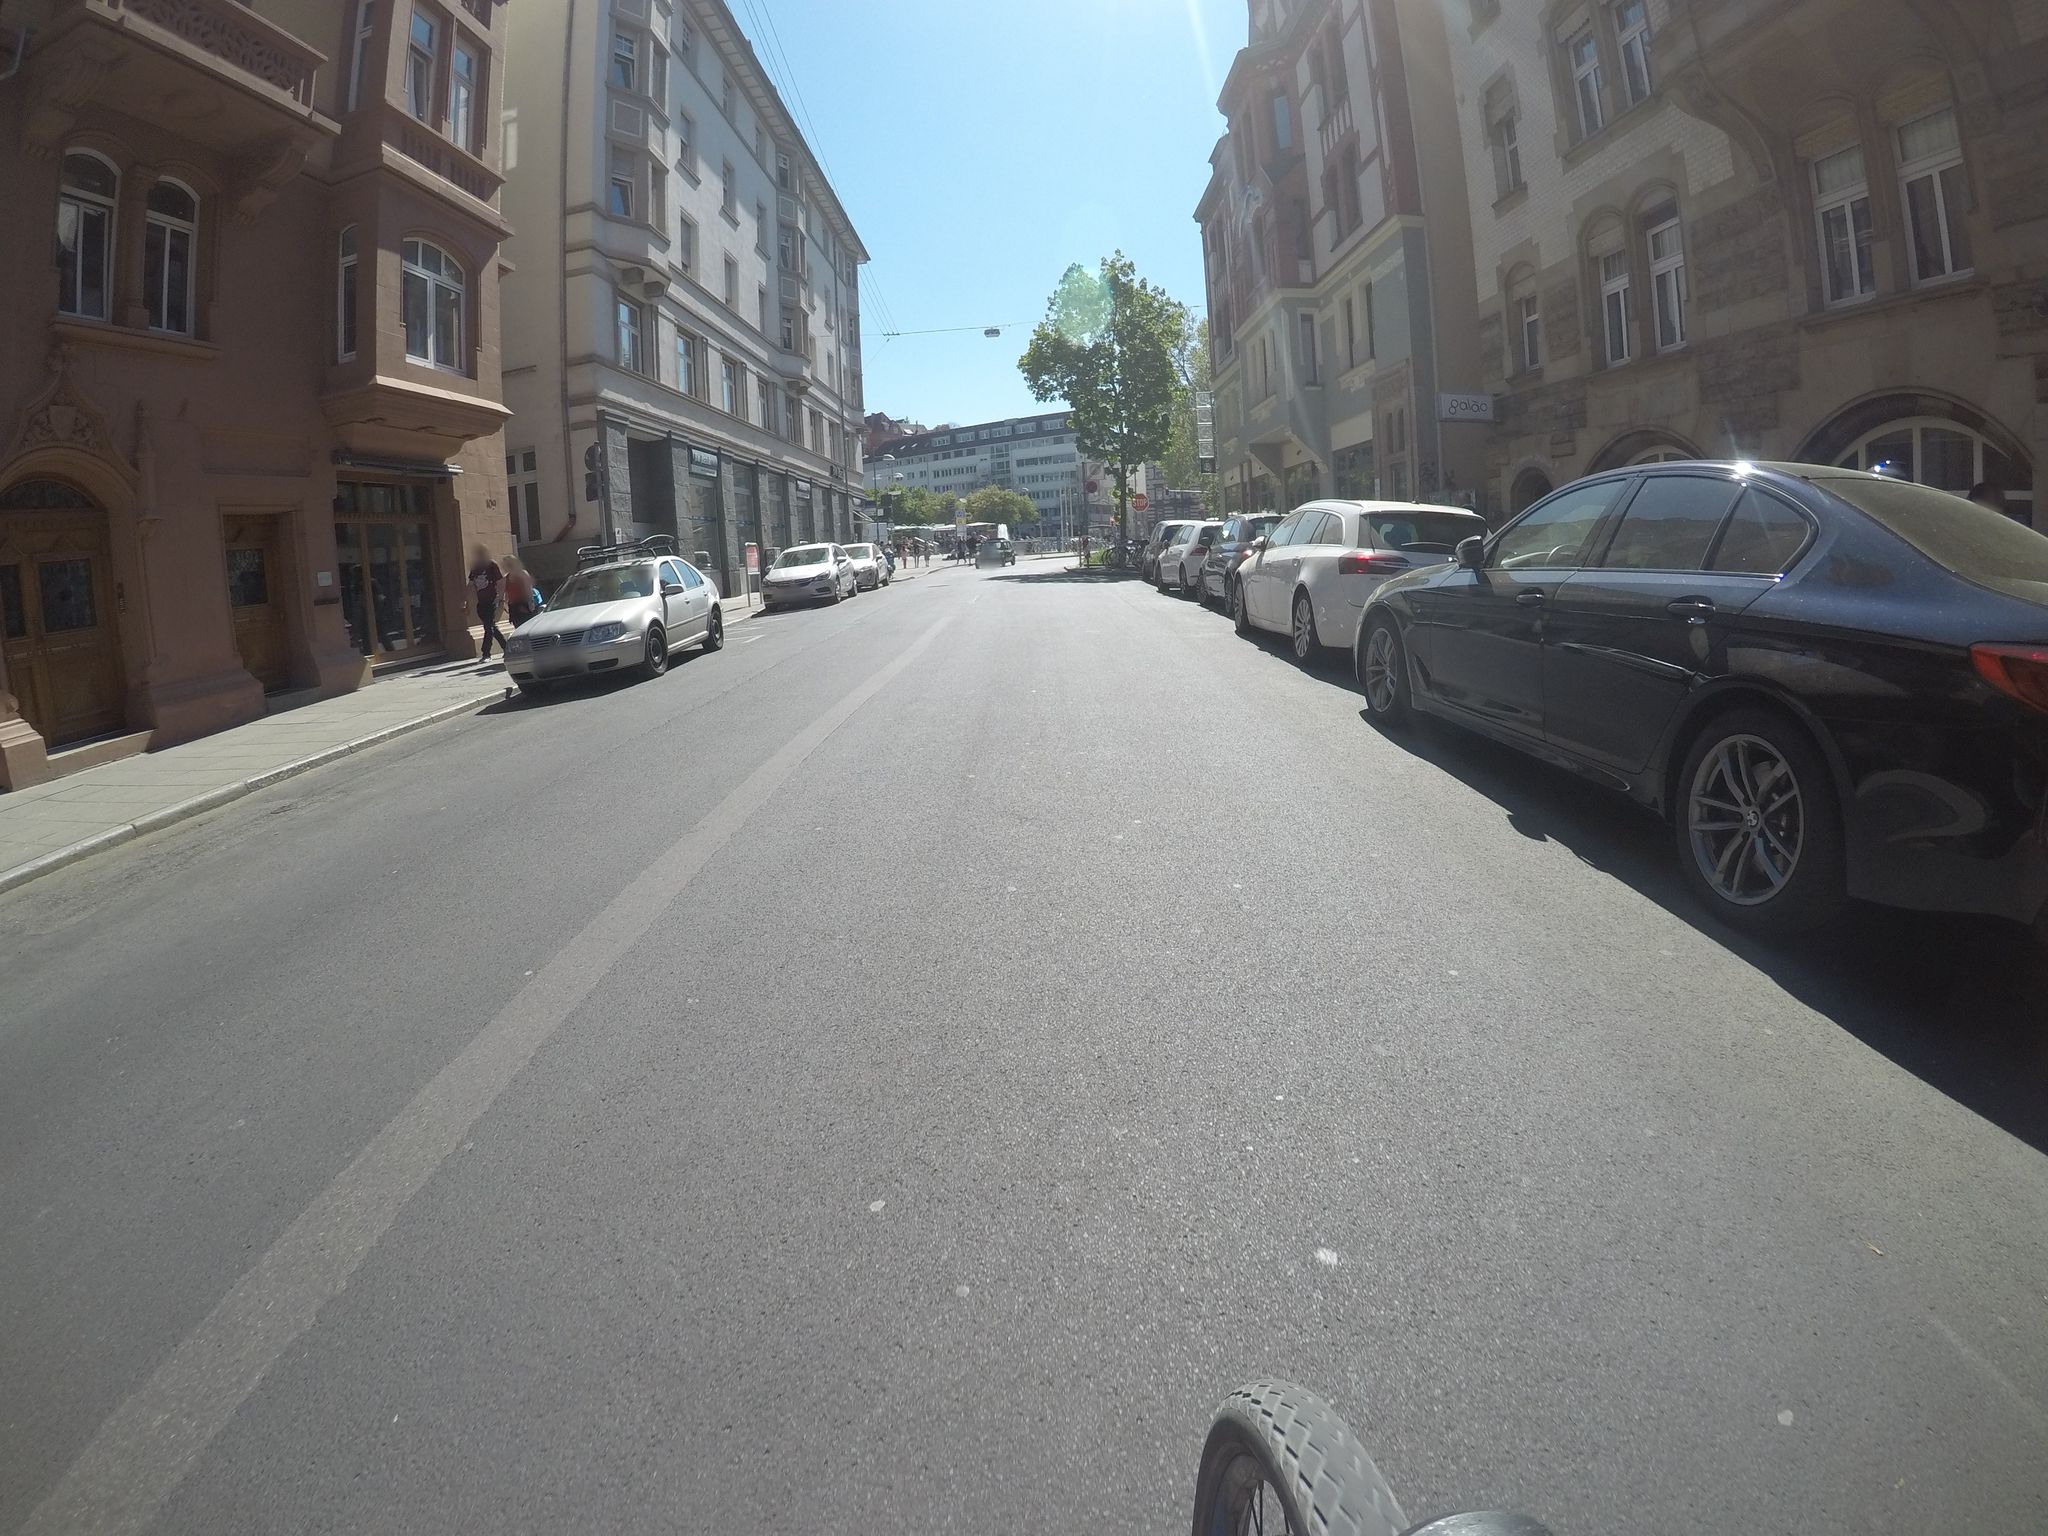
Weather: clear
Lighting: day
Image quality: good
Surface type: driving surface
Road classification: footway, steps, residential
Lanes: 2
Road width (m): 11
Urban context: urban centre
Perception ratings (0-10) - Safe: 6.65, Lively: 9.51, Beautiful: 8.95, Boring: 1.15, Depressing: 2.21, Wealthy: 7.93